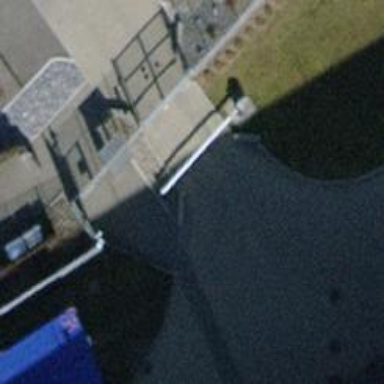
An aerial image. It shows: Lift gate barrier.